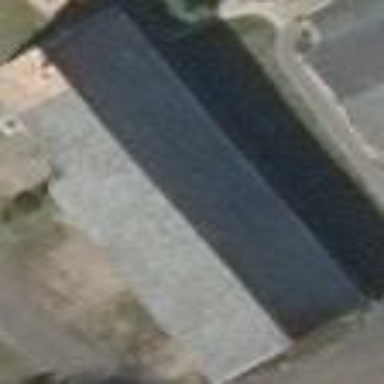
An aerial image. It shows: Gabled building with dark grey roof oriented along its structure.